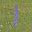
Label: 1